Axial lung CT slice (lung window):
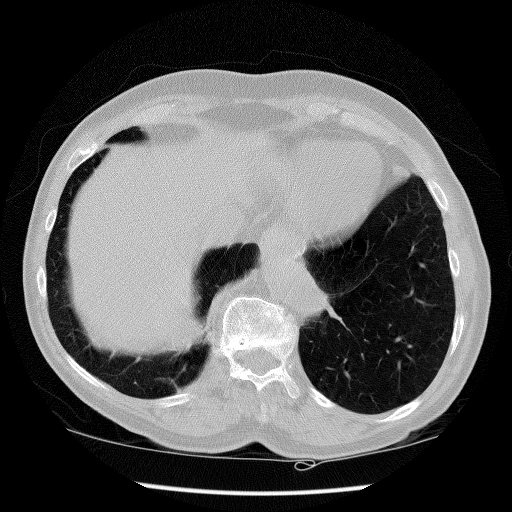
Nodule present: no